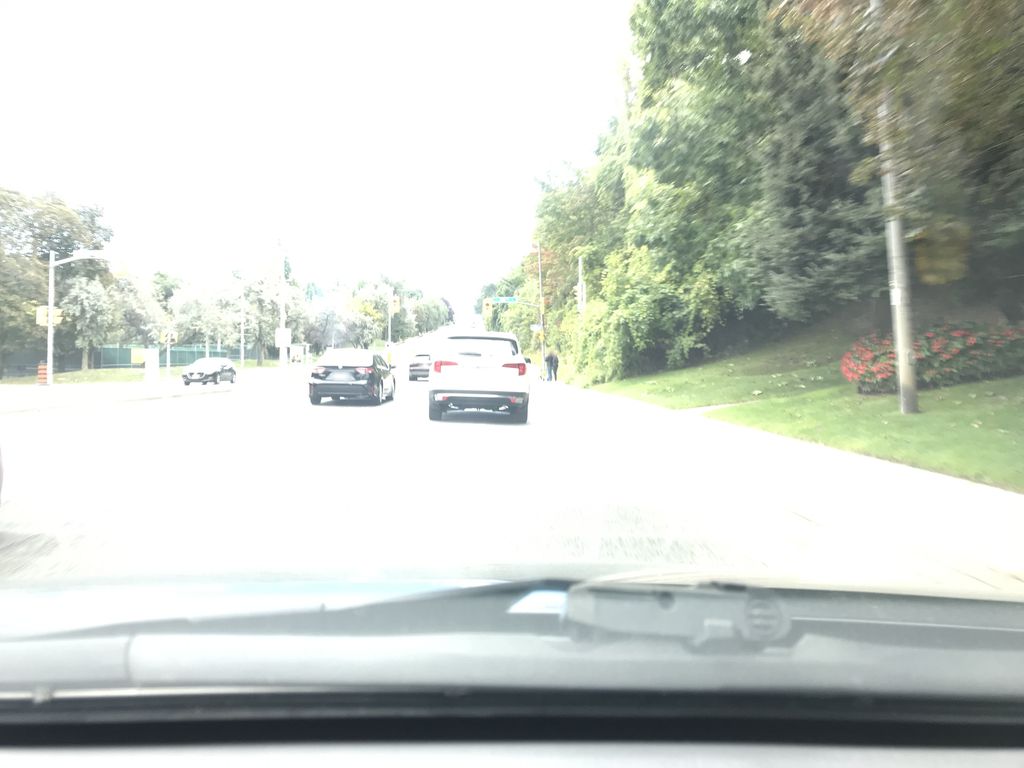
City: toronto